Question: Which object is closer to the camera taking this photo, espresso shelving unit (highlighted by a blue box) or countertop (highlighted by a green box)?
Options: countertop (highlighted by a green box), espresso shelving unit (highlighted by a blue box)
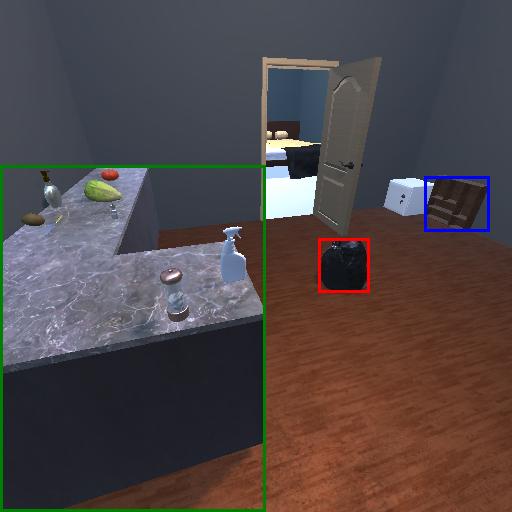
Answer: countertop (highlighted by a green box)